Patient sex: F
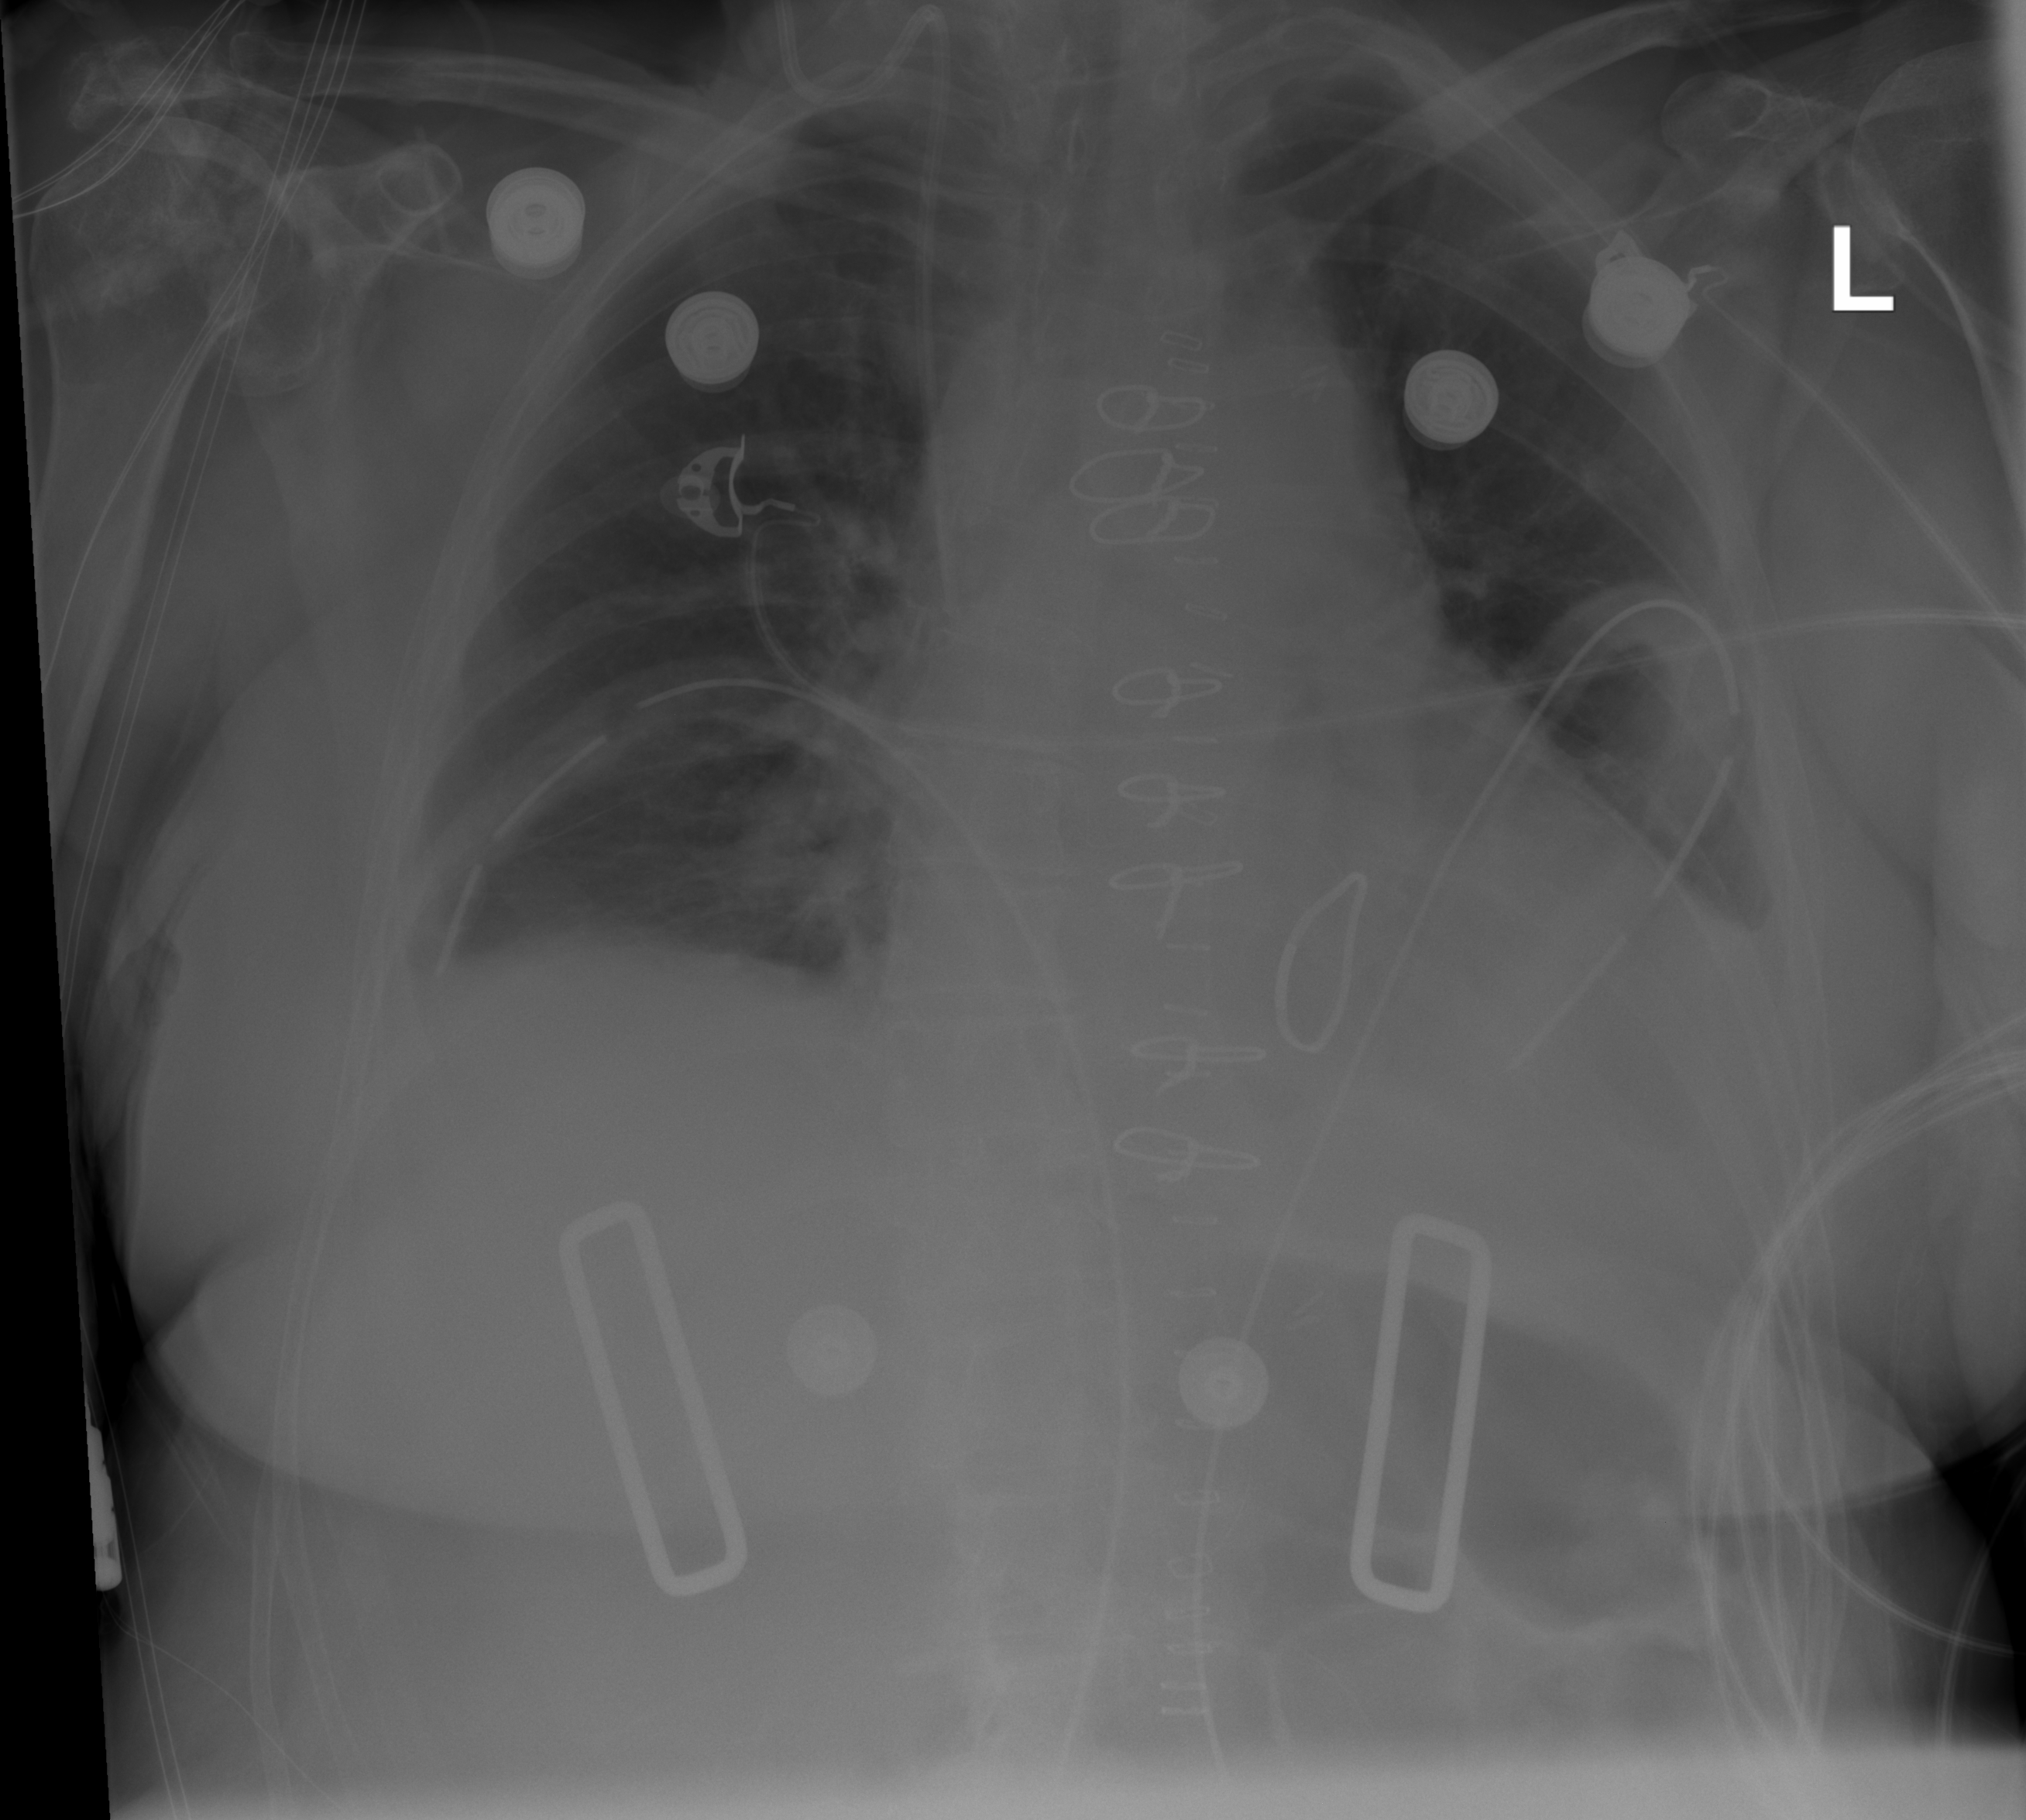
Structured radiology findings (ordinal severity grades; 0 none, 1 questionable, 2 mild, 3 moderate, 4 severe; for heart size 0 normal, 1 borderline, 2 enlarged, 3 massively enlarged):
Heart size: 0
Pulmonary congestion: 0
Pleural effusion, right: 1
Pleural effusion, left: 2
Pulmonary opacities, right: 0
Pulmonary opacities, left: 0
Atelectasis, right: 2
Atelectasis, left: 2